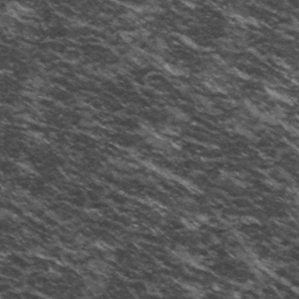
Label: frost